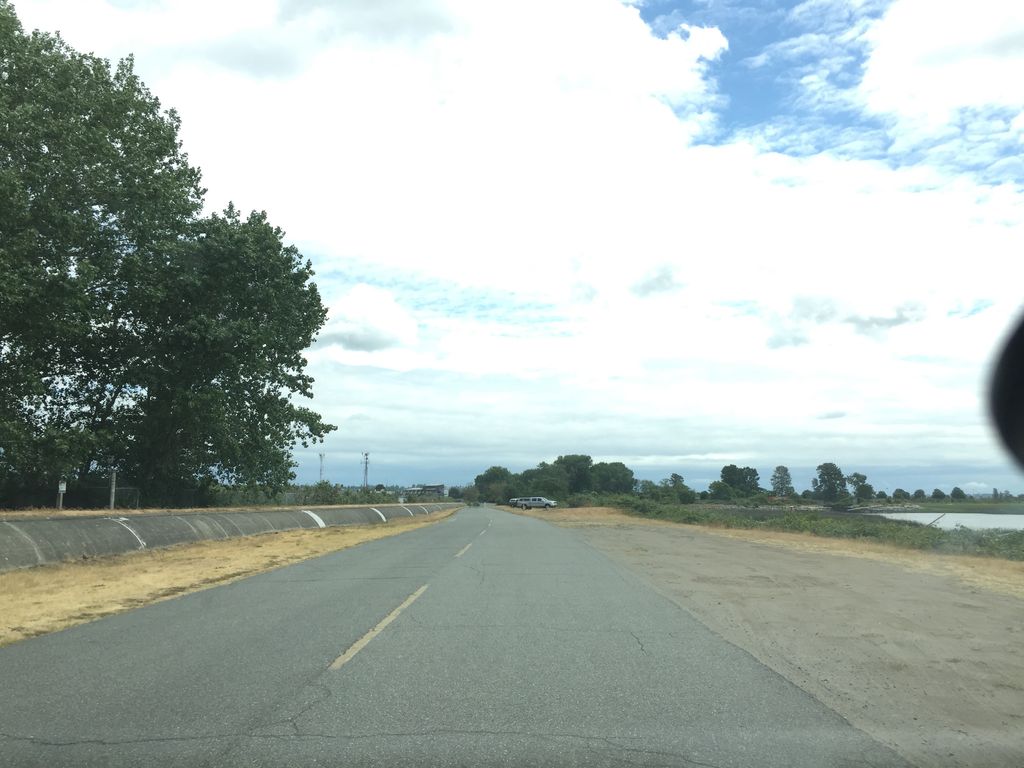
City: vancouver